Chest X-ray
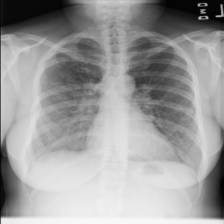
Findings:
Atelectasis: negative
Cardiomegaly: positive
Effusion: negative
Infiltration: negative
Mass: negative
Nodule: negative
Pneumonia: negative
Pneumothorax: negative
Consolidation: negative
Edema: negative
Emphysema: negative
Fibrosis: negative
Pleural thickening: negative
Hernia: negative